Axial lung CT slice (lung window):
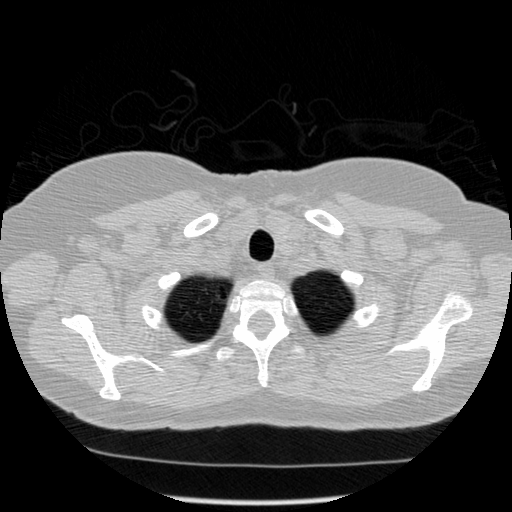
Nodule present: no